Question: As shown in the image I'm trying to fill the leftside shorttext to match the rightside long text. The long text on the rihtsite will dynamically change so it won't be static.

Here is my code :
'''
<TableLayout
android:id="@+id/table"
android:layout_margin="10dp"
android:layout_below="@id/avatar"
android:layout_width="match_parent"
android:layout_height="wrap_content">
<TableRow
android:layout_width="match_parent"
android:layout_height="wrap_content">
<TextView android:text="short text"
android:gravity="center"
android:stretchColumns="1"
android:layout_width="0px"
android:layout_height="wrap_content"
android:layout_column="1"
android:layout_weight="1"
android:textAppearance="?android:attr/textAppearanceMedium"
android:padding="5dp"
android:background="@drawable/xml_cell_shape"/>
<TextView android:text="long text is long really really long this is not a lie"
android:layout_width="0px"
android:layout_height="wrap_content"
android:layout_column="2"
android:layout_weight="3"
android:textAppearance="?android:attr/textAppearanceMedium"
android:padding="5dp"
android:background="@drawable/xml_cell_shape"/>
</TableRow>
<TableRow
android:layout_width="match_parent"
android:layout_height="wrap_content">
<TextView android:text="short text"
android:layout_width="0px"
android:layout_height="wrap_content"
android:layout_column="1"
android:layout_weight="1"
android:textAppearance="?android:attr/textAppearanceMedium"
android:padding="5dp"
android:background="@drawable/xml_cell_shape"/>
<TextView android:text="medium text not long nor short"
android:layout_width="0px"
android:layout_height="wrap_content"
android:layout_column="2"
android:layout_weight="3"
android:textAppearance="?android:attr/textAppearanceMedium"
android:padding="5dp"
android:background="@drawable/xml_cell_shape"/>
</TableRow>
</TableLayout>
'''
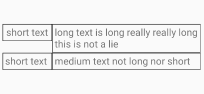
Answer: Just wrap your TextViews inside TableRow in a LinearLayout. Like this
'''
<TableRow
android:layout_width="match_parent"
android:layout_height="match_parent">
<LinearLayout
android:layout_width="match_parent"
android:layout_height="match_parent"
android:layout_weight="4"
android:orientation="horizontal">
<TextView
android:layout_width="0dip"
android:layout_height="match_parent"
android:layout_weight="1"
android:background="@drawable/xml_cell_shape"
android:gravity="center"
android:padding="5dp"
android:text="short text"
android:textAppearance="?android:attr/textAppearanceMedium"/>
<TextView
android:layout_width="0dip"
android:layout_height="match_parent"
android:layout_weight="3"
android:background="@drawable/xml_cell_shape"
android:padding="5dp"
android:gravity="center"
android:text="long text is long really really long this is not a lie"
android:textAppearance="?android:attr/textAppearanceMedium"/>
</LinearLayout>
</TableRow>
'''